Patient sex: M
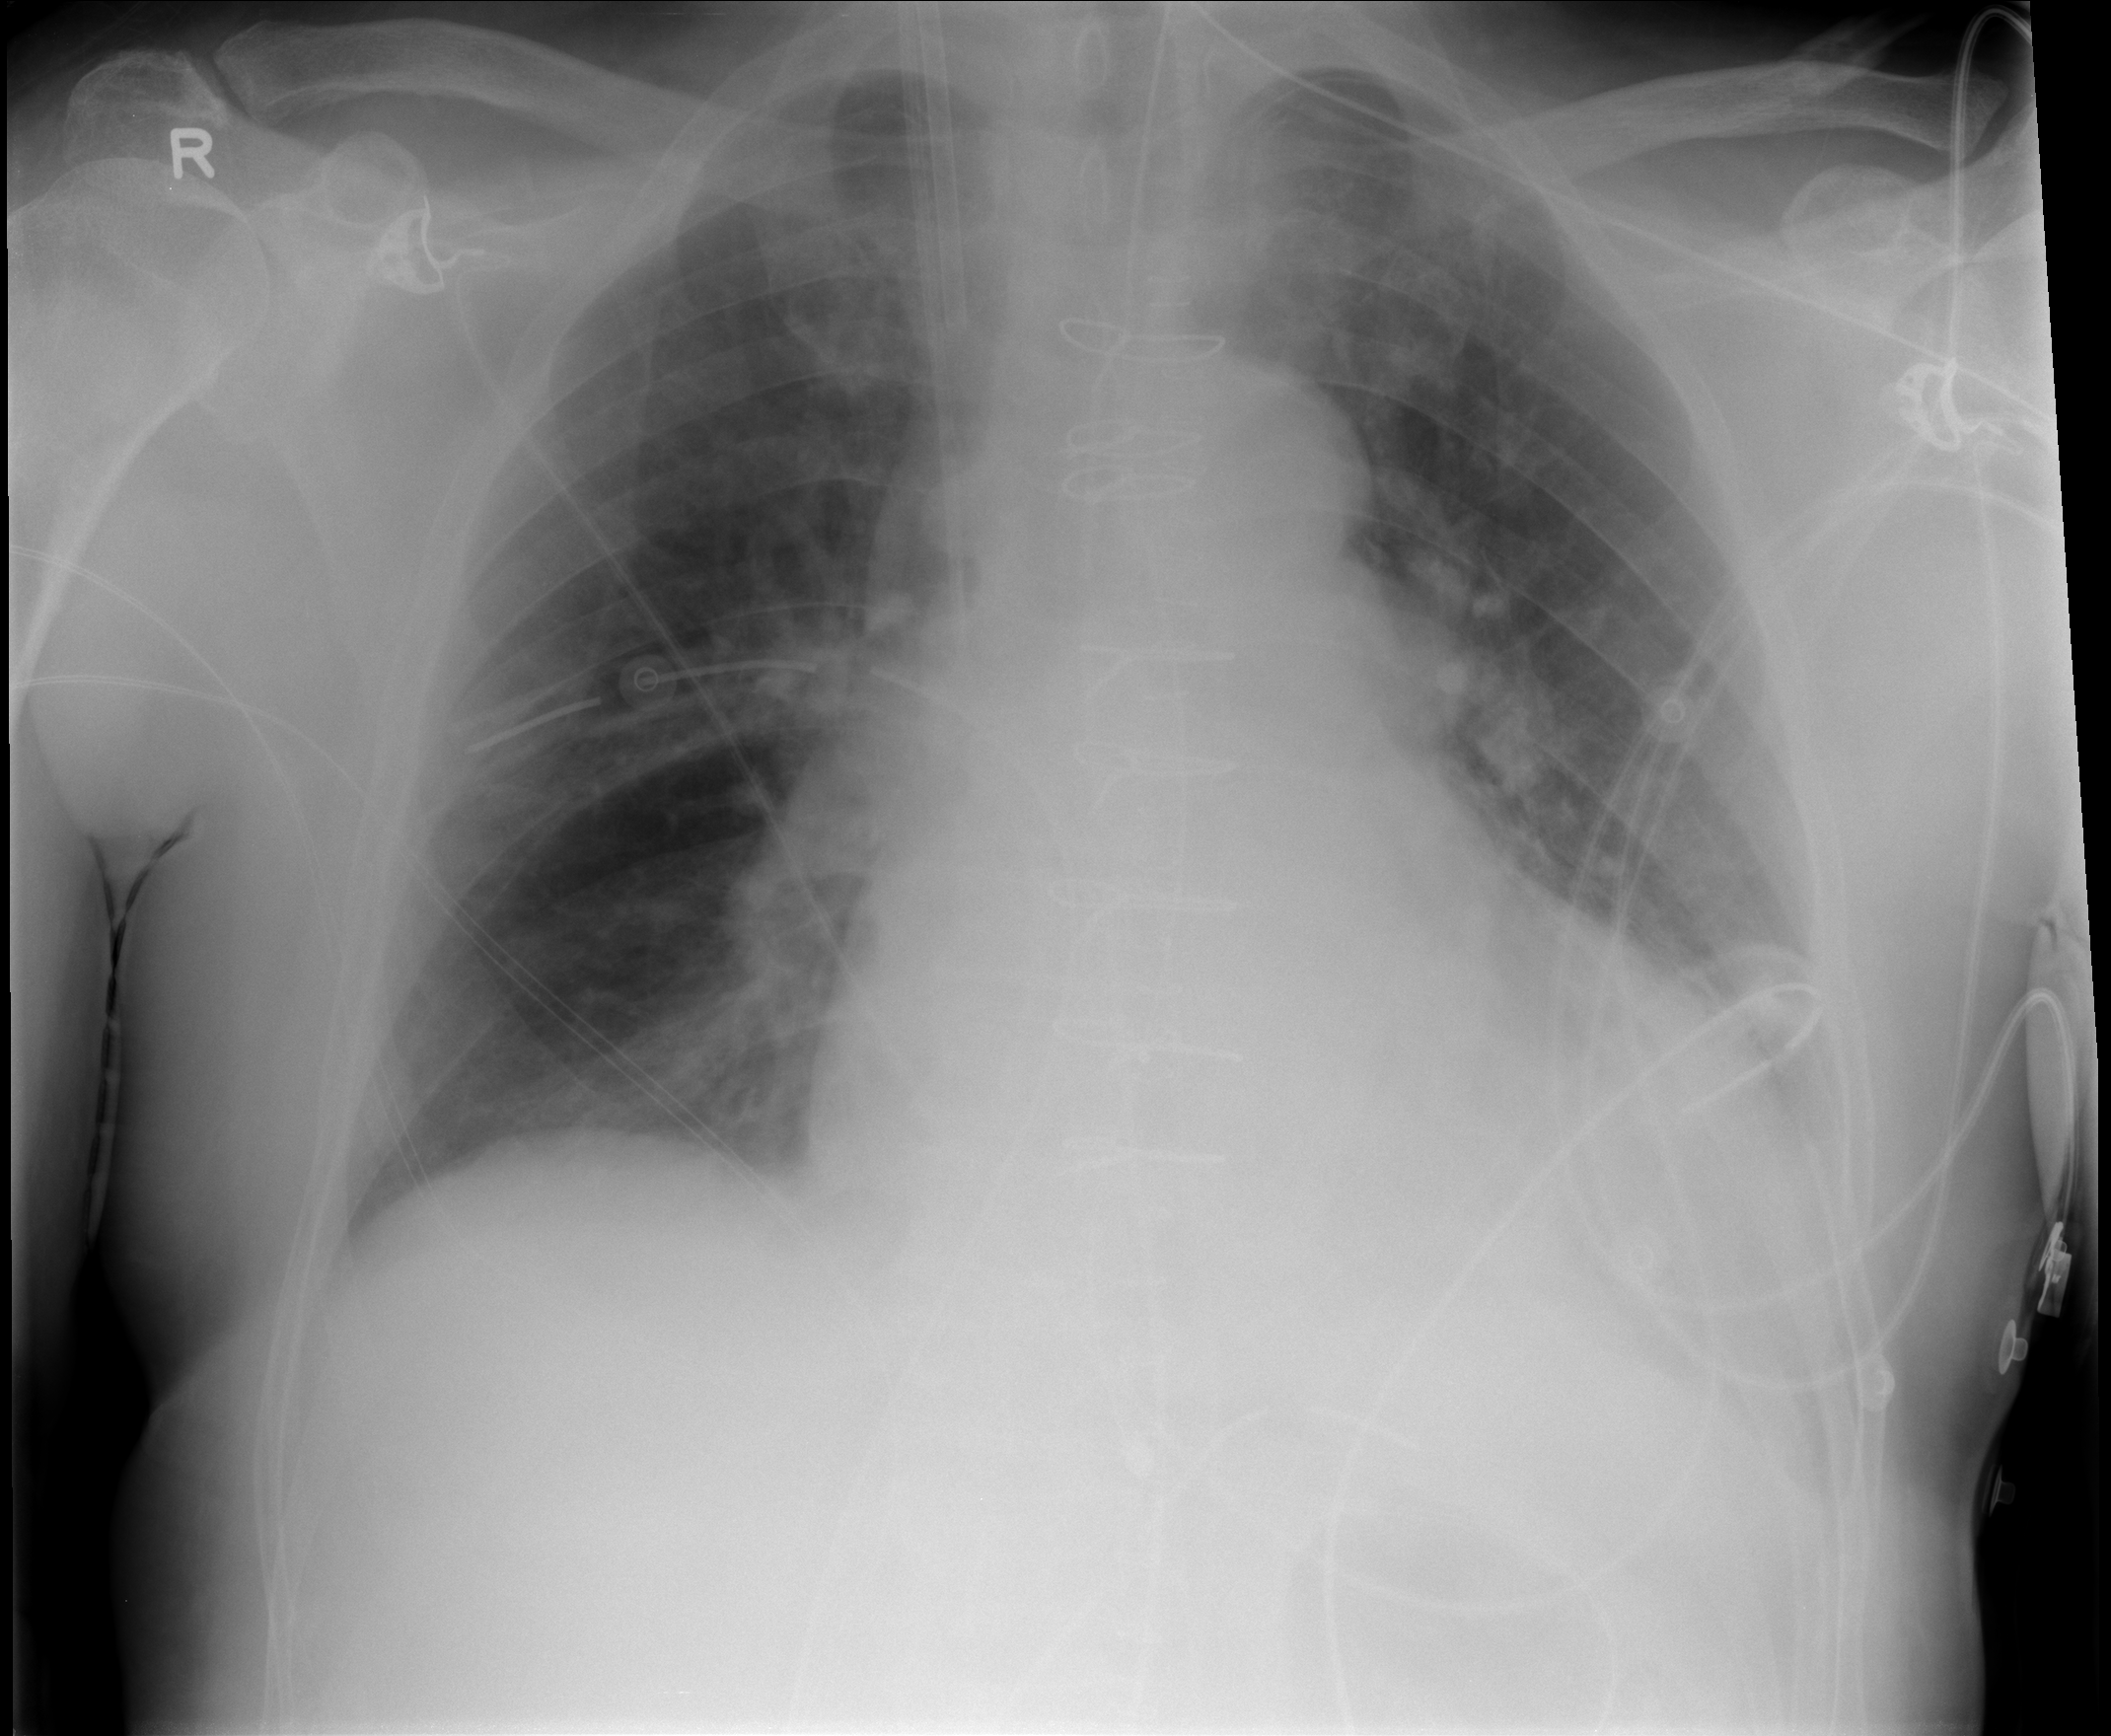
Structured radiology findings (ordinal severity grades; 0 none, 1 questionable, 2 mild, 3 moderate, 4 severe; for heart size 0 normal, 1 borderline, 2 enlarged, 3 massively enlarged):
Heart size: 2
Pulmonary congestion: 1
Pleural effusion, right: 0
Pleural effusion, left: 0
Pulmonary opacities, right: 0
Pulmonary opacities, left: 0
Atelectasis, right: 0
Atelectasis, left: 0